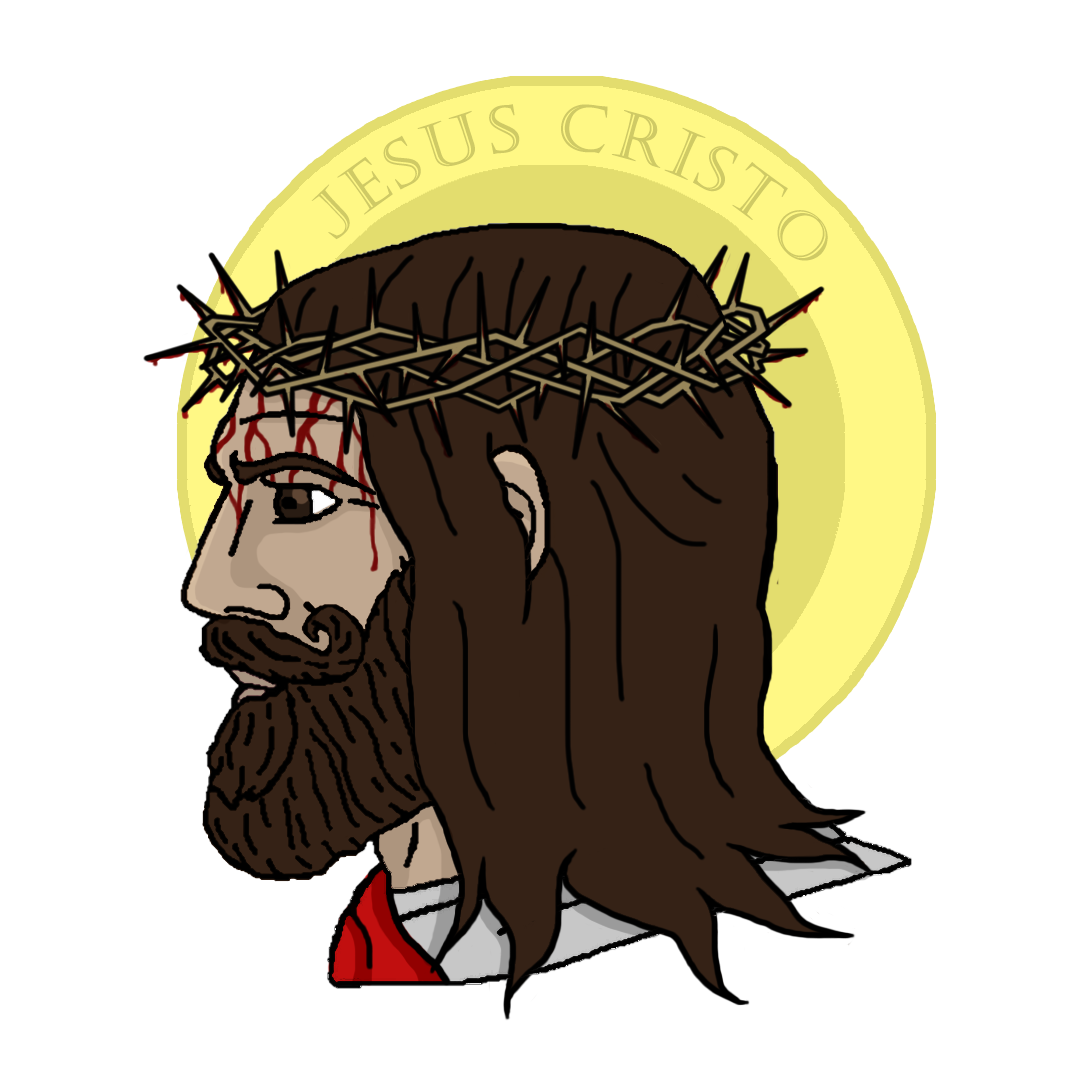
Label: 4_Yes_Chad